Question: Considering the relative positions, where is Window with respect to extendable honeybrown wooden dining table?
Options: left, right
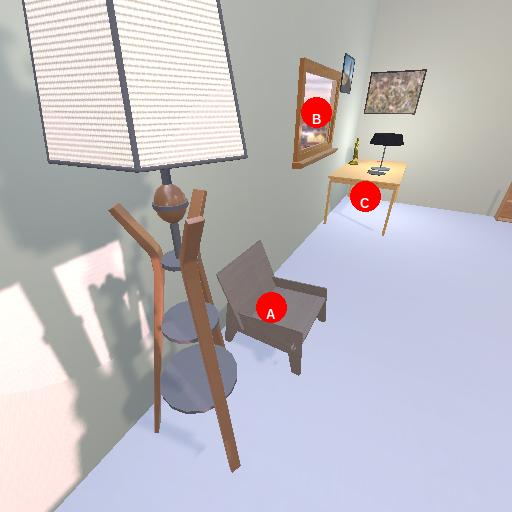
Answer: left